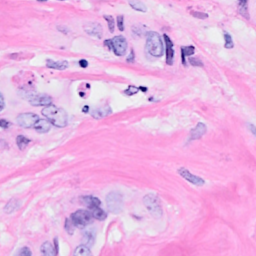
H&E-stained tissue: Breast